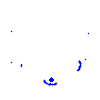
Particle: kaon